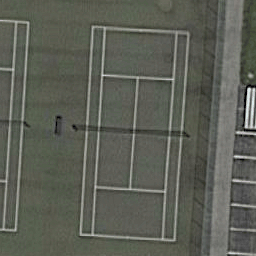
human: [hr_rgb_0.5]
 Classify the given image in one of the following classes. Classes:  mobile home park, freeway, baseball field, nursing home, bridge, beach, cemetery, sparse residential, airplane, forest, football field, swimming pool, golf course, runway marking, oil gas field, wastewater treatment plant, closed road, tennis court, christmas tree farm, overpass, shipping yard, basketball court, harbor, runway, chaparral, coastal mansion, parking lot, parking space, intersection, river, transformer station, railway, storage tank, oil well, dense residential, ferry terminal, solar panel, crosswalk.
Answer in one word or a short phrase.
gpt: tennis court